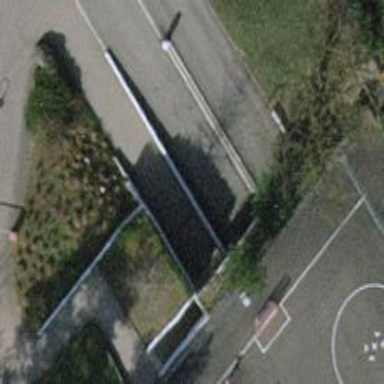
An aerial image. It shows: Parking entrance.